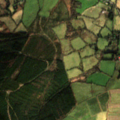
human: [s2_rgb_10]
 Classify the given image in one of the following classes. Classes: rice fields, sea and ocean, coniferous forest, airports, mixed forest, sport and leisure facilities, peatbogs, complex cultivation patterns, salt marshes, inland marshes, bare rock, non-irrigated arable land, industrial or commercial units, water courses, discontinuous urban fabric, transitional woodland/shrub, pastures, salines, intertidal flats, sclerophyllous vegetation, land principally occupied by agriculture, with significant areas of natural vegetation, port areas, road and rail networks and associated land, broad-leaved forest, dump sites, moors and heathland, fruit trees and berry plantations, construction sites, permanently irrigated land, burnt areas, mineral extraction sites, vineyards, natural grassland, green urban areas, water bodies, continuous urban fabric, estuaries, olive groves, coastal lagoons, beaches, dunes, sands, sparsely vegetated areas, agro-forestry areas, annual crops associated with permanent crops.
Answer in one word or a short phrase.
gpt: pastures, land principally occupied by agriculture, with significant areas of natural vegetation, coniferous forest